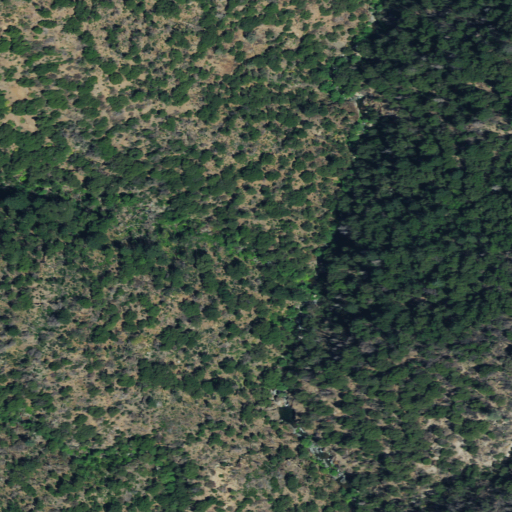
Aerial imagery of valley in California named Wood Gulch containing shrub, evergreen forest, and grassland